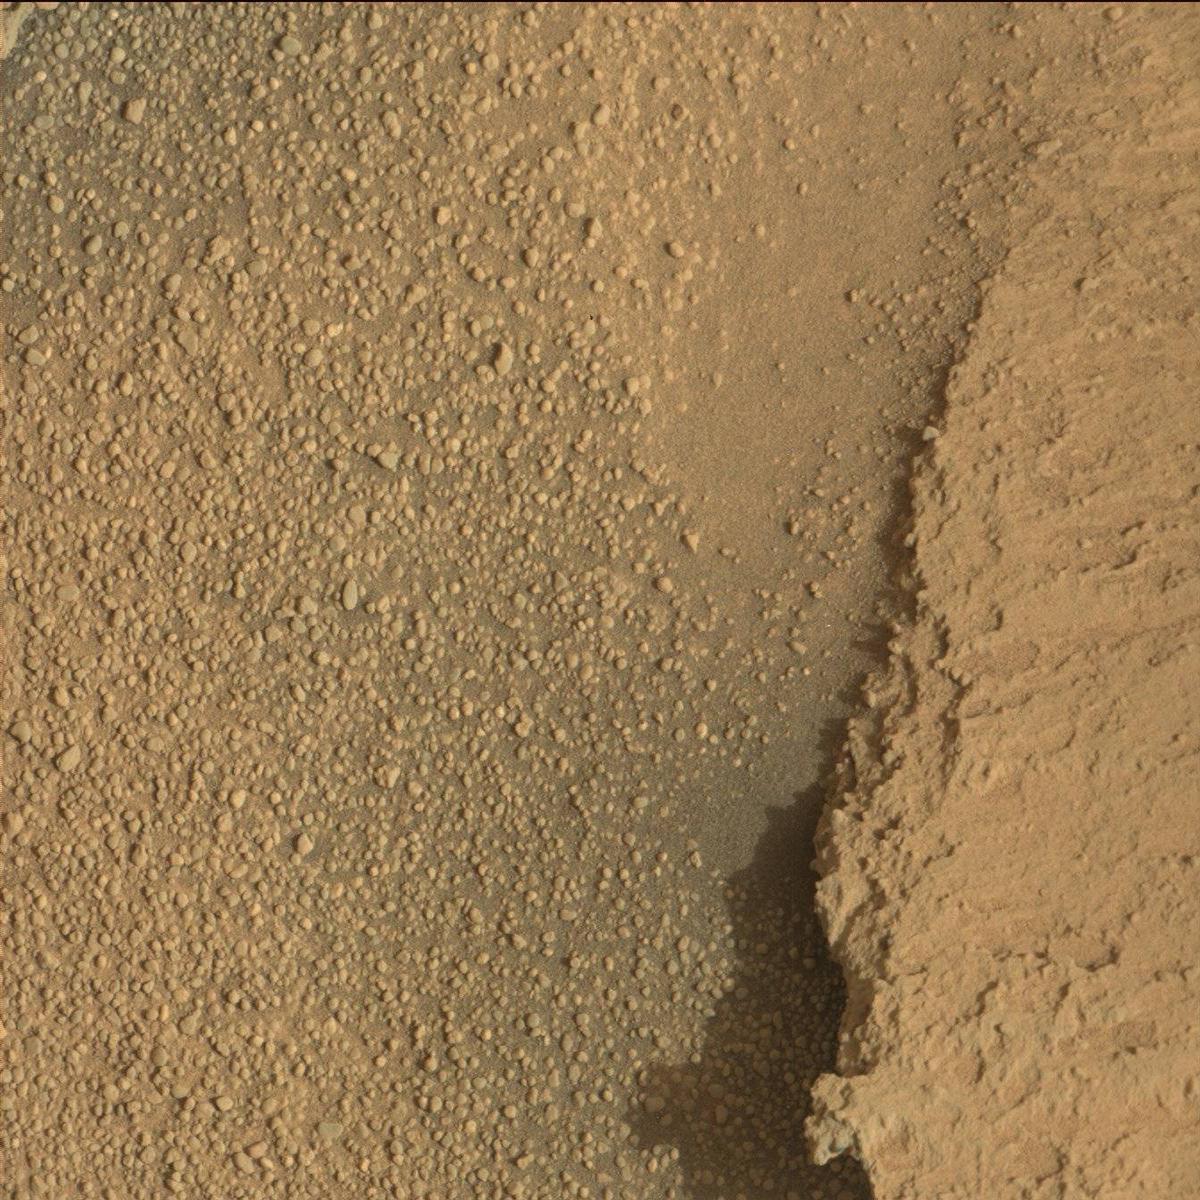
Terrain classes present: Bedrock, Sand / Soil